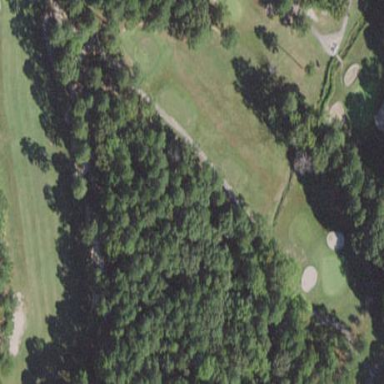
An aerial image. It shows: Rough area on grassy golf course.